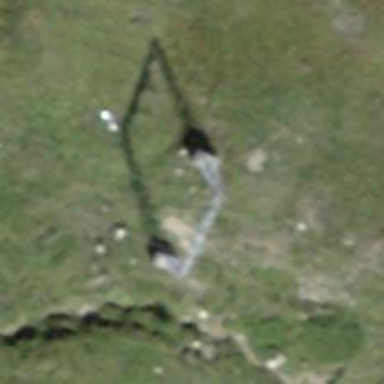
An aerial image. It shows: Pylon for aerialway.